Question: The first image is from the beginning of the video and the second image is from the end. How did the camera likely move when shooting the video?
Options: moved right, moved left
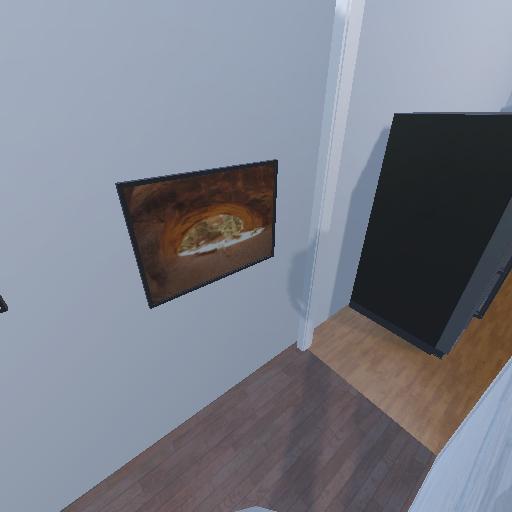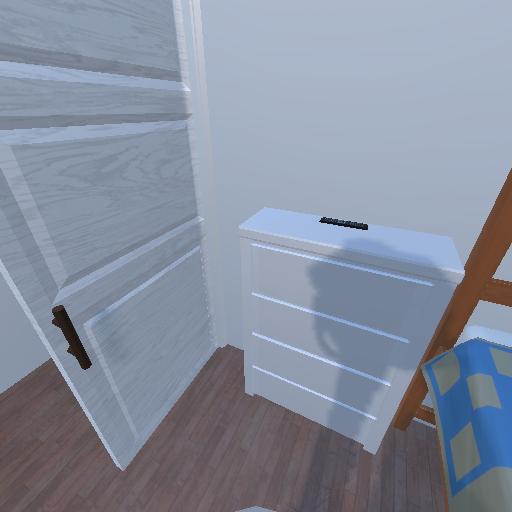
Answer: moved right